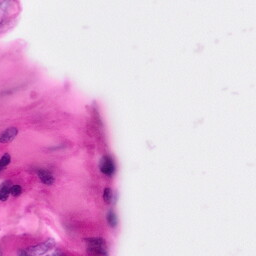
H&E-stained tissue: Pancreatic